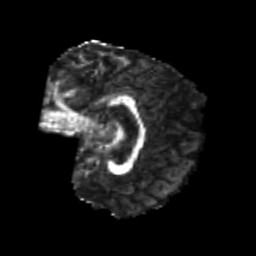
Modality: FA
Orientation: sagittal
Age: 25
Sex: female
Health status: healthy
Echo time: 0.074 s